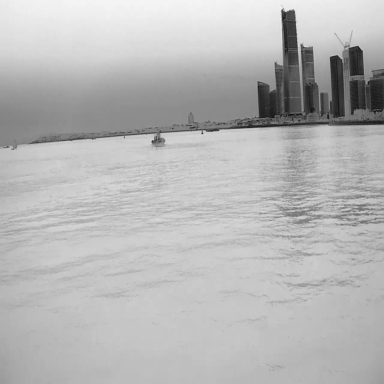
There are five objects shown in the infrared image, including three bulk_carriers, a sailboat, and a container_ship.